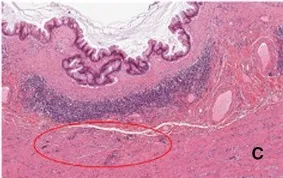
(A,B): Abdominal MR T1 and T2-weighted images.
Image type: pathology (h&e)